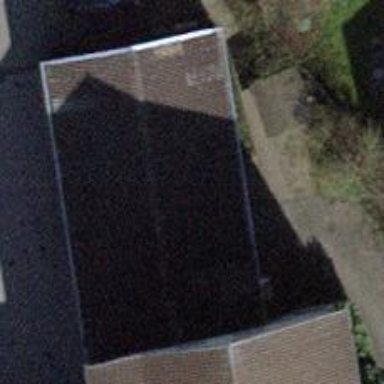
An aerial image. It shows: Terrace building.